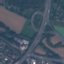
Land use / land cover: Highway